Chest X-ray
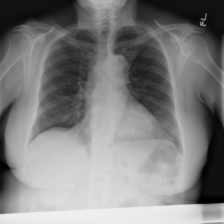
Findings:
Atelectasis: negative
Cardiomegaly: negative
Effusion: negative
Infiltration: negative
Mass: negative
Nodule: negative
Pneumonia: negative
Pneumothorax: negative
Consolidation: negative
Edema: negative
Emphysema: negative
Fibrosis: negative
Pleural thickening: negative
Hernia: negative